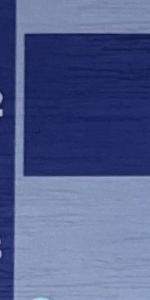
Label: Empty